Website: lowes
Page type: address-validator
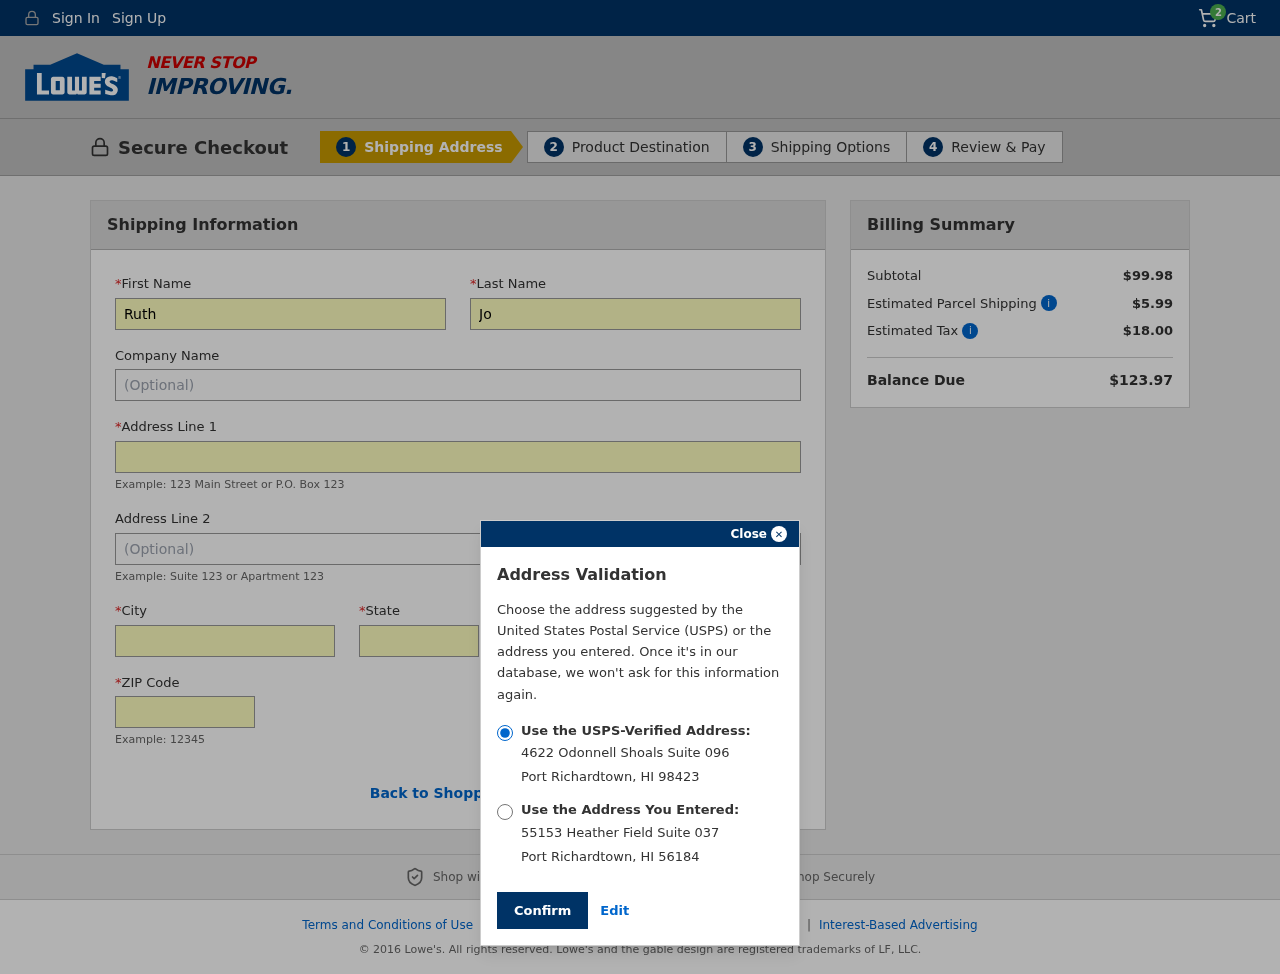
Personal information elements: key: PII_CITY
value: Port Richardtown
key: PII_FIRSTNAME
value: Ruth
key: PII_LASTNAME
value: Jones
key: PII_POSTCODE
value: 98423
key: PII_POSTCODE2
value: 56184
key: PII_STATE
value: Hawaii
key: PII_STATE_ABBR
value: HI
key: PII_STREET
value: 4622 Odonnell Shoals Suite 096
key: PII_STREET2
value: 55153 Heather Field Suite 037
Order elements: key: ORDER_NUM_ITEMS
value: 2
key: ORDER_SUBTOTAL
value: $99.98
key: ORDER_SHIPPING_COST
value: $5.99
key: ORDER_TAX
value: $18.00
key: ORDER_TOTAL
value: $123.97